Question: Currently reading the Python Crash Course by Eric Matthes and I'm trying to code a simple learning lo using python and Django, but I keep getting an error when I try to enter the topics URL. The error seems to come from the base.html(the template), it says that learning_logs is not a registered namespace, even tho I have written it as a variable named app_name and have included it in the URLs.
Here's the code:
main
'''
from django.contrib import admin
from django.urls import path , include , re_path
app_name = 'learning_logs'
urlpatterns = [
path('admin/', admin.site.urls),
path('' , include(("learning_logs.urls", app_name ) ))
]
'''
'''
from django.urls import path , re_path
from . import views
app_name = 'learning_logs'
urlpatterns = [
#Home page
path('', views.index, name='index'),
path('topics/', views.topics , name='topics'),
re_path(r'^topics/(?P<topic_id>\d+)/$' , views.topic , name = 'topic'),
re_path(r'^new_topic/$' , views.new_topic , name = 'new_topic'),
re_path(r'^new_entry/(?P<topic_id>\d+)/$' , views.new_entry , name = 'new_entry'),
]
'''
'''
<p>
<a href="{% url 'learning_logs:index' %}">Learning Log</a>
<a href="{% url 'learning_logs:topics' %}">Topics</a>
</p>
{% block content %}
{% endblock content %}
'''
Error:

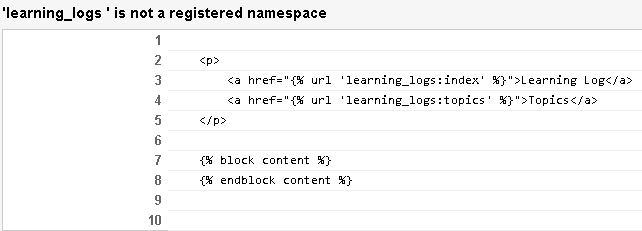
Answer: Just fix the main 'urls.py' file as the following:
'''
from django.contrib import admin
from django.urls import path , include , re_path
urlpatterns = [
path('admin/', admin.site.urls),
path('' , include(("learning_logs.urls", app_name='learning_logs') ))
]
'''
Note the named parameter 'app_name=' in 'include'